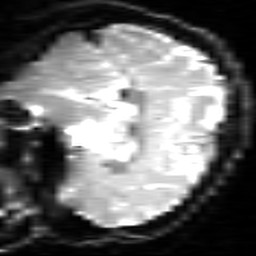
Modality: inplaneT2
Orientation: sagittal
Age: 21
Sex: female